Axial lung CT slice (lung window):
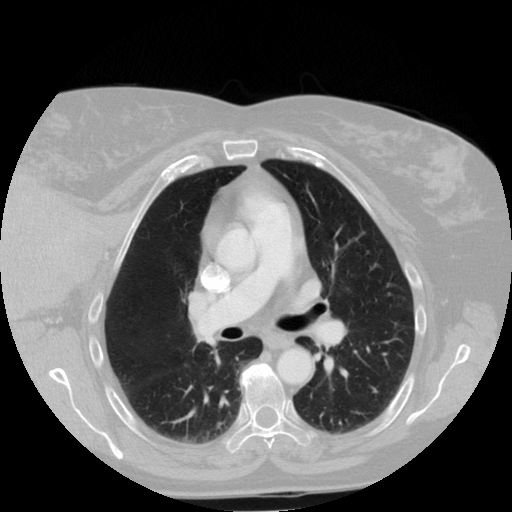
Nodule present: no